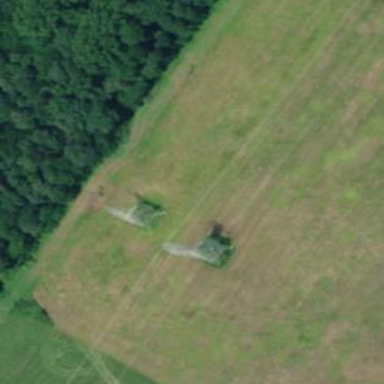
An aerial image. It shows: Power tower.